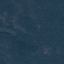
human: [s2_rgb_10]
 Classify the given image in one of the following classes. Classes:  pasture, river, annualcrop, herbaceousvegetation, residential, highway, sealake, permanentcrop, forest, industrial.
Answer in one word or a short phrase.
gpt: Forest